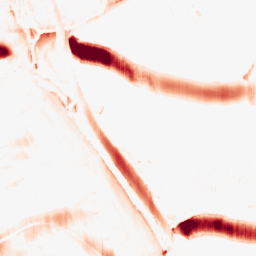
Category: morphological
Decomposition family: morphological_ellipse
Decomposition parameters: operation: opening
width: 30
height: 5
Upsampling method: linear_exact
Upsampling parameters: scale: 8
Upsampling scale: 8